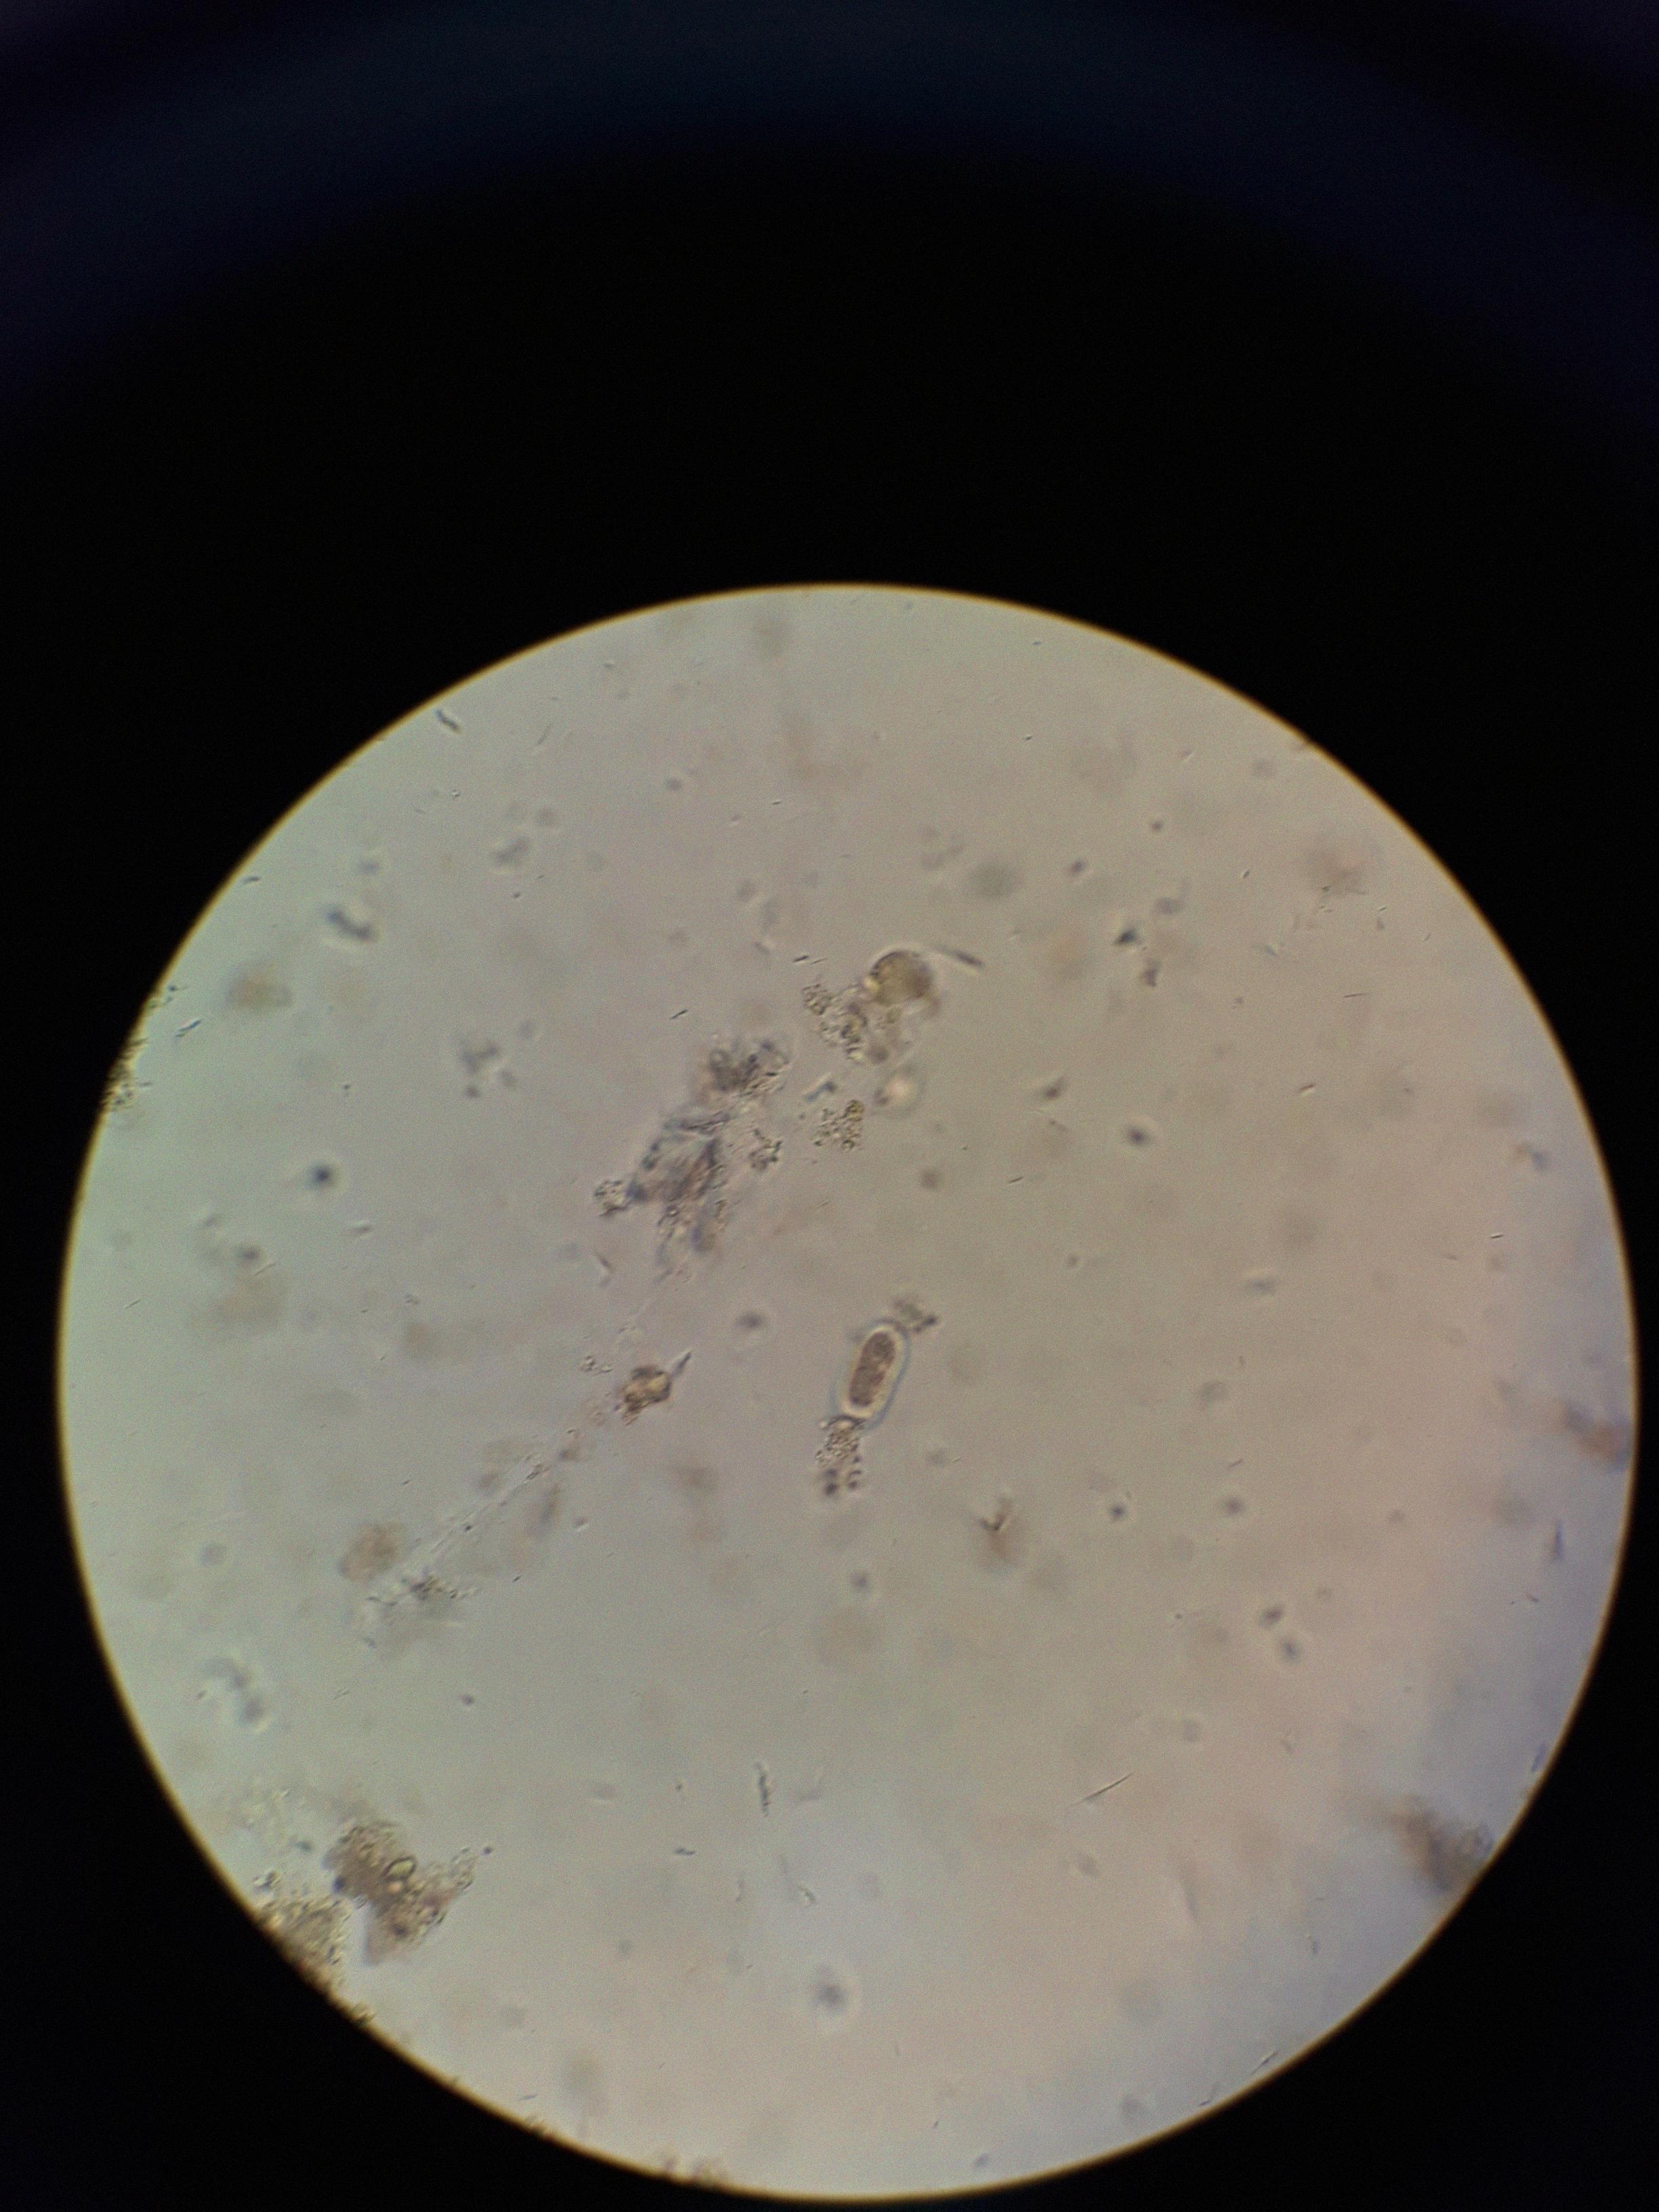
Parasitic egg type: Capillaria philippinensis